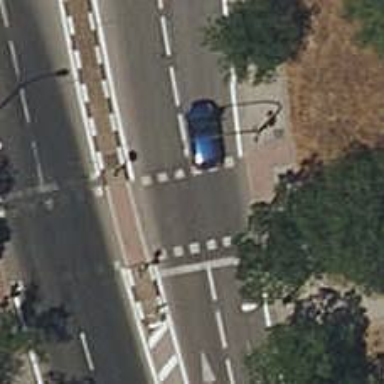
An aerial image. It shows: Road crossing with traffic signals.